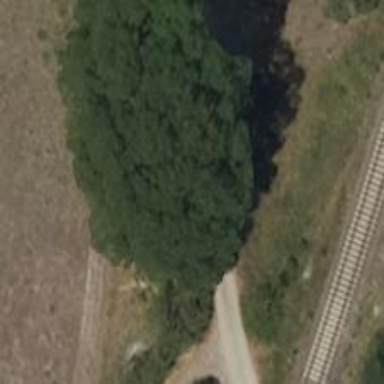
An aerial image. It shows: Deciduous broadleaved tree.